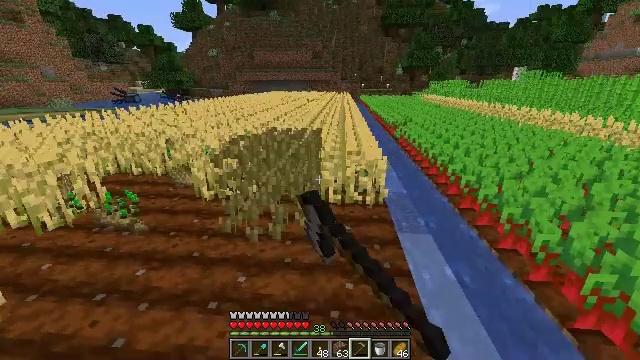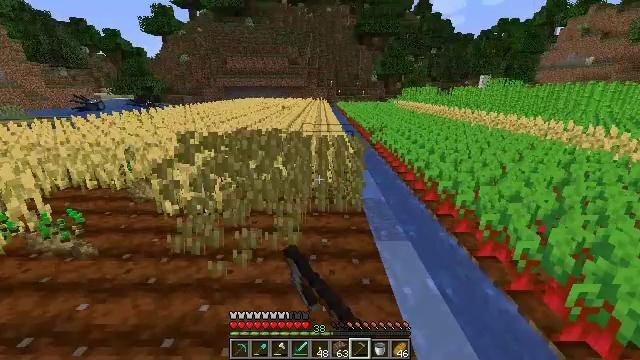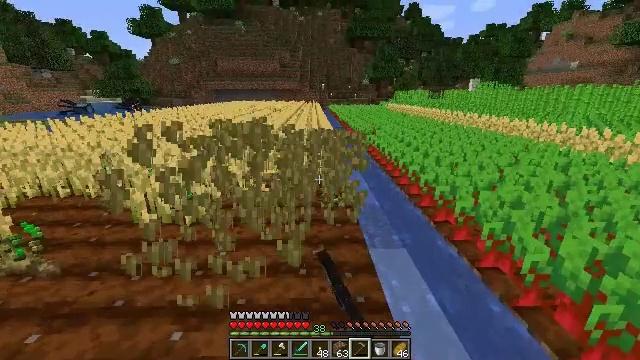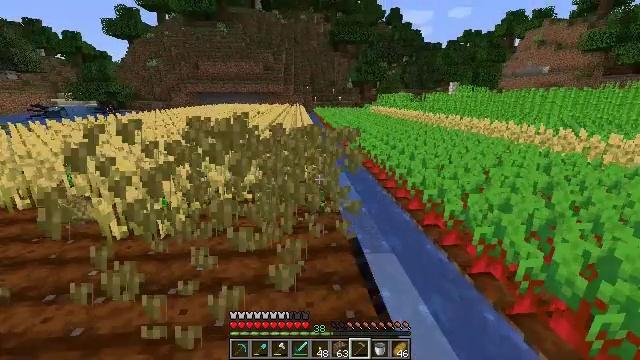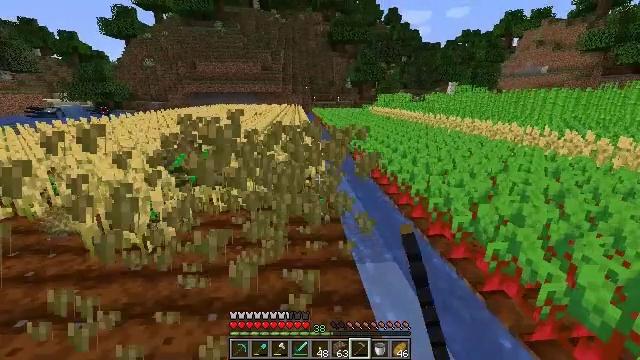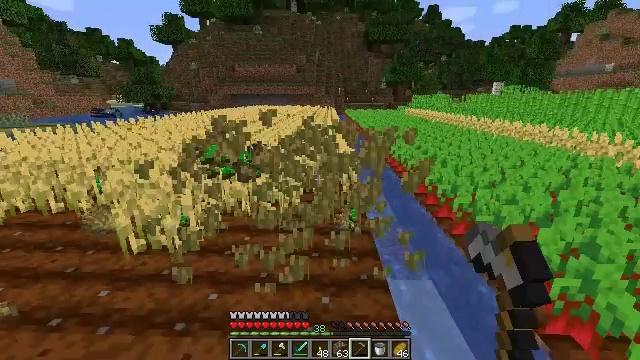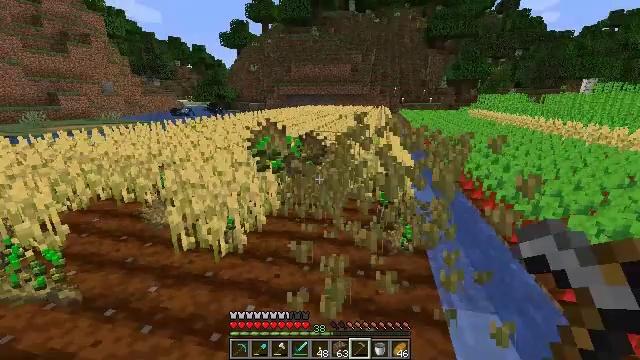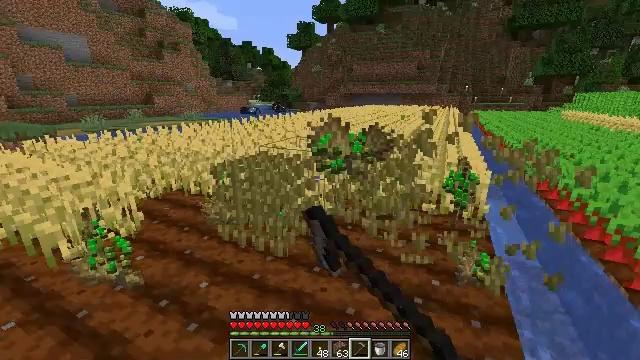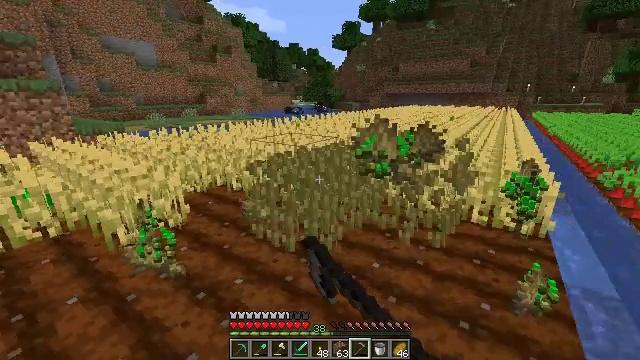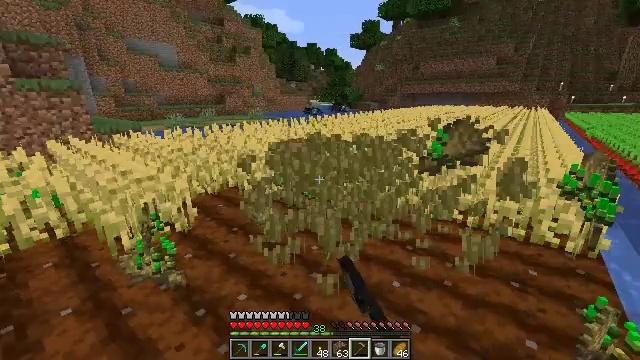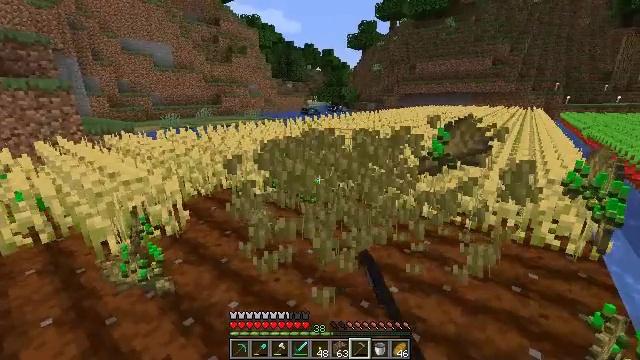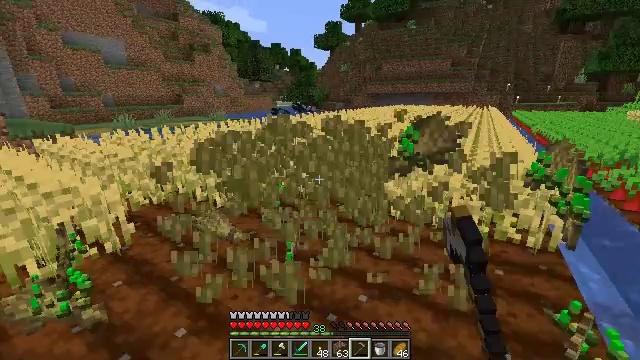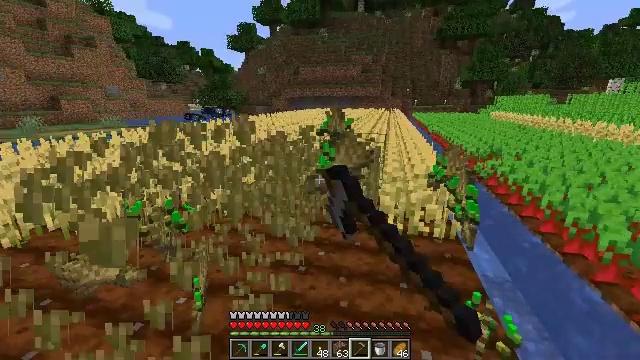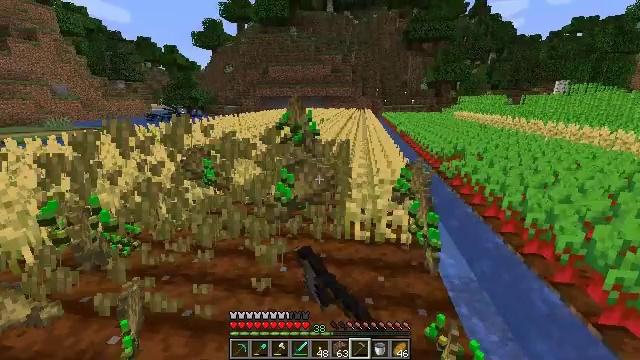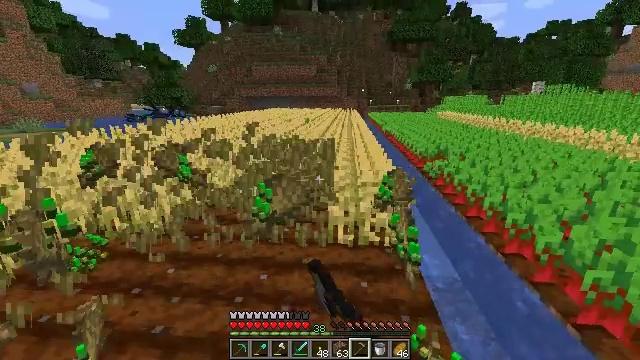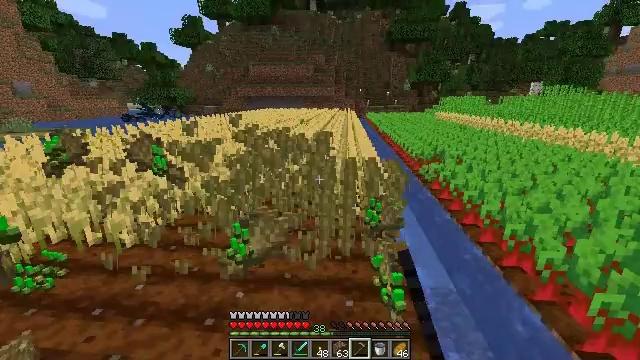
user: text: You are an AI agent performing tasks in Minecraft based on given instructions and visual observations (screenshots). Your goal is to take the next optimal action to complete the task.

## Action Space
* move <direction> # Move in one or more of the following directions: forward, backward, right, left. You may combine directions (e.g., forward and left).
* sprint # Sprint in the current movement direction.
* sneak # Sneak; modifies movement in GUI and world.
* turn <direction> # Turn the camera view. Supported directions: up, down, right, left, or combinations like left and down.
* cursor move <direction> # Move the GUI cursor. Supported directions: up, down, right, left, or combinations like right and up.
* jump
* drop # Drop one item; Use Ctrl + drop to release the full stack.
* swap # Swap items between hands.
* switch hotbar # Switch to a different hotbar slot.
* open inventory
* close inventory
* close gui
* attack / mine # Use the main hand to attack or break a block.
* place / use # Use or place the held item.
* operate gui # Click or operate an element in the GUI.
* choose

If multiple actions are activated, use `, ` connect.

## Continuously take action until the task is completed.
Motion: motion action
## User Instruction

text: Destroy the wheat to collect it.
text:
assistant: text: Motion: move forward, turn right and up, attack / mine
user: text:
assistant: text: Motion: move forward, turn right, attack / mine
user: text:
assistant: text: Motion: move forward, turn right, attack / mine
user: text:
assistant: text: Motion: move forward, attack / mine
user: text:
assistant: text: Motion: move forward, turn left, attack / mine
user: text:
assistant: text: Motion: move forward, turn left, attack / mine
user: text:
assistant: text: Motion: move forward, turn left, attack / mine
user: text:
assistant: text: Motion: move forward, turn left, attack / mine
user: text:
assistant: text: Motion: move forward, turn left, attack / mine
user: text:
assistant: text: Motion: move forward and move right, attack / mine
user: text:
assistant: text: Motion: move forward and move right, turn right, attack / mine
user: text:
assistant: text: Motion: move forward and move right, turn right, attack / mine
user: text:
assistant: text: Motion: move forward and move right, turn right, attack / mine
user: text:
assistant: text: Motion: move forward and move right, turn right, attack / mine
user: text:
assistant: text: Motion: move forward, sprint, attack / mine
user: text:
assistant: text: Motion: move forward, sprint, turn right, attack / mine
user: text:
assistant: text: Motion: move forward, sprint, attack / mine
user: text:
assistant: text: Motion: move forward, sprint, attack / mine
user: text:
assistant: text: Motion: move forward, sprint, turn left, attack / mine
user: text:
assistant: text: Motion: move forward, sprint, turn left, attack / mine
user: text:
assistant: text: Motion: move forward and move right, sprint, turn left, attack / mine
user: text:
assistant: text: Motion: move forward and move right, sprint, turn left, attack / mine
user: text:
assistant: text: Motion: move forward and move right, sprint, turn left, attack / mine
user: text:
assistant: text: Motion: move forward and move right, sprint, turn right, attack / mine
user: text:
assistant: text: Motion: move forward and move right, sprint, turn right, attack / mine
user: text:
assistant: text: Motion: move forward, sprint, turn right, attack / mine
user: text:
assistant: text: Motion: move forward and move right, sprint, turn right, attack / mine
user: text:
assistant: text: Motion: move forward and move right, sprint, attack / mine
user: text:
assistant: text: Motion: move forward and move right, sprint, attack / mine
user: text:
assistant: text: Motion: move forward, sprint, turn left, attack / mine